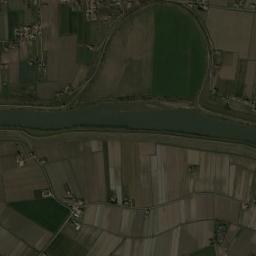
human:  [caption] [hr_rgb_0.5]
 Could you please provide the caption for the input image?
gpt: A straight light green river with green and tan mixed fields on both sides of the bank, With scattered buildings .

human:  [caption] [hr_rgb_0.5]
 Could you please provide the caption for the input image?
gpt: The green river goes through the farmland and some houses are next to the river .

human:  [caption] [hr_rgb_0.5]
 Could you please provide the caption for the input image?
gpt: There are many trees on either side of the river .

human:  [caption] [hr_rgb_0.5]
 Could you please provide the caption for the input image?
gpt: The river goes through bare and green farmland .

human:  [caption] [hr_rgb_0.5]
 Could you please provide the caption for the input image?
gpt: There are many brown farmlands near the river .